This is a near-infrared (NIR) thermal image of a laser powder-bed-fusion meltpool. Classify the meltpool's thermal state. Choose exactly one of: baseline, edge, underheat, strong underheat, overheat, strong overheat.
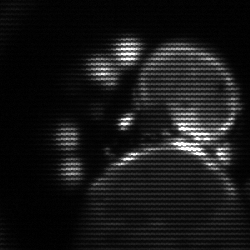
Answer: edge